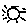
Label: sun